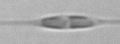
Label: Cylindrotheca